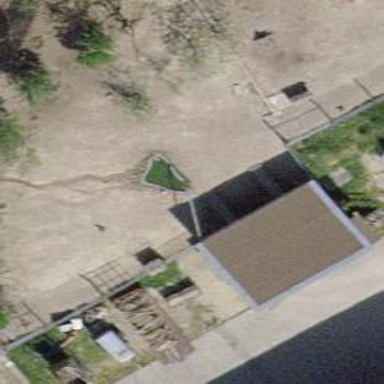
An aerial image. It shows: Shed building.